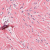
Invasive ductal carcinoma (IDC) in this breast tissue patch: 1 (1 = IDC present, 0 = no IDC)